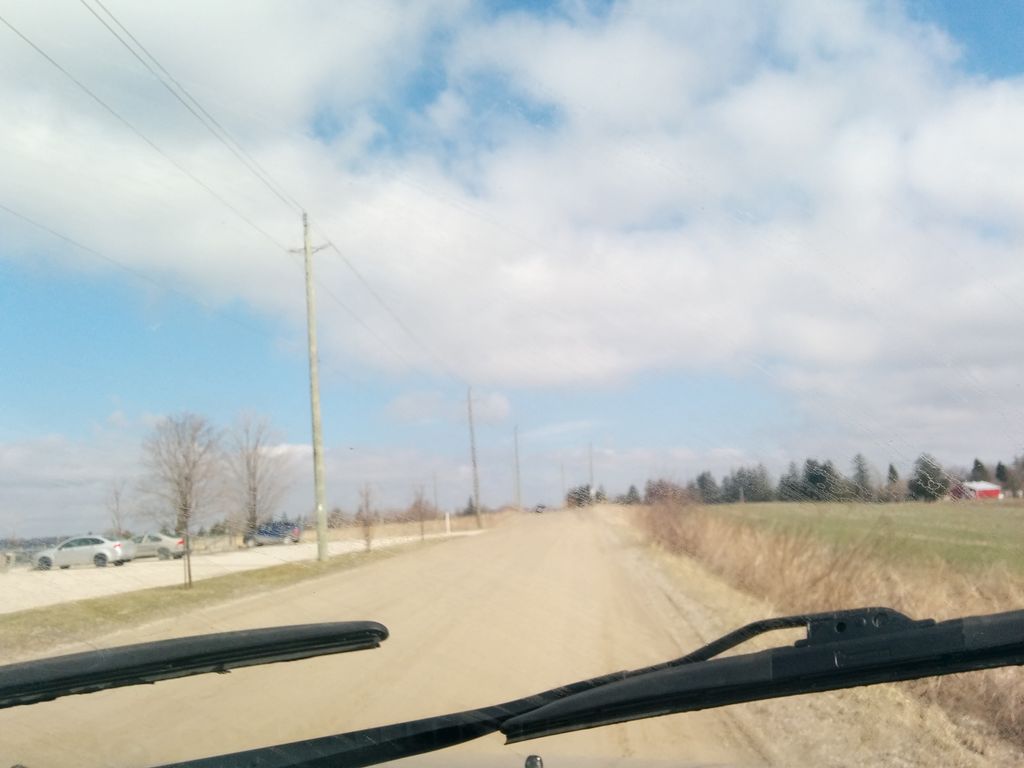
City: kitchener-waterloo